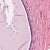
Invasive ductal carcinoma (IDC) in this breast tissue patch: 0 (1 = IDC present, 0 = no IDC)